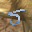
Label: 5